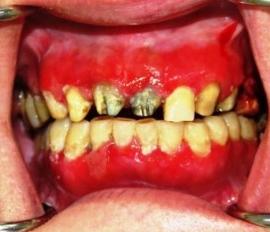
Condition: Gingivitis